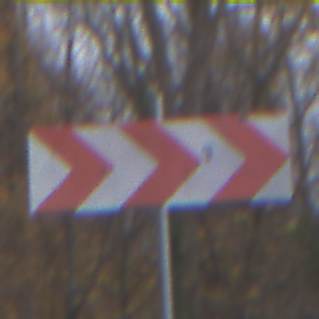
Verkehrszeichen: RichtungstafelnInKurvenGrossLinks
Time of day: MorningAfternoon
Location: Outdoor (Nature)
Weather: Overcast
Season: NotSpecified
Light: Natural